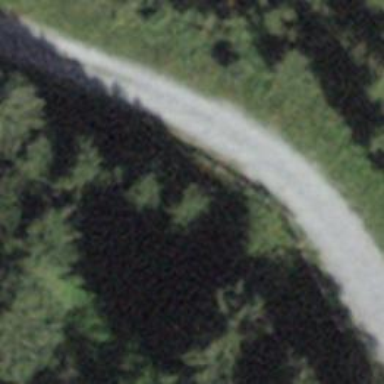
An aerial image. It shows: Unpaved track designated as Nordic route.